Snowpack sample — Loveland Pass, Silver Plume, Colorado, USA (1/12/25, 11:40 AM MST)
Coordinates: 39.66, -105.88
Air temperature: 7 °F
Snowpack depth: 140 cm
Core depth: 10 cm
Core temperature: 41 °F
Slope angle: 11°, slope face: 30°
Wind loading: high
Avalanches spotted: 2
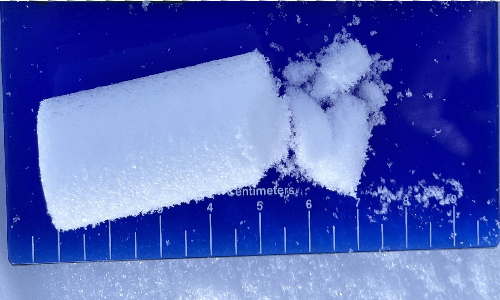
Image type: core
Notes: Pilot using slightly modified coring method that took too large segment for snow profile picturing, advised not to use in higher level models. Two avalanche on south face nearby, partially cloudy with light snow in the last 24 hours. Lots of wind loading on eastern features.